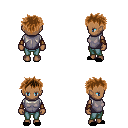
a pixel art fantasy rpg character, female body template, human, dark skin, steel chest armor, teal pants, brown bedhead hairstyle, cloth bracers, black slippers, four views (front, back, left, right), 2x2 character sprite sheet, small pixel art, hard edges, no anti-aliasing